Question: Is it possible to use EL inside header of a PrimeFaces 3.5 dialog?
'''
<p:dialog widgetVar="personneDialog" id="personDlg" hideEffect="explode">
<f:facet name="header">
Details of: #{personneMB.selectedPerson.name}"
</f:facet>
'''
This prints only an empty string:

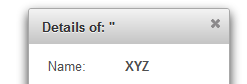
Answer: I fixed my problem by updating the dialog not just the panelGrid inside
the facet header belong to dialog that's why it didn't get updated in the first place.